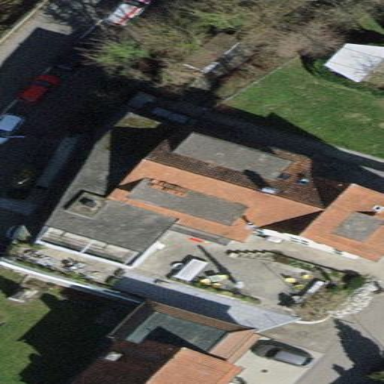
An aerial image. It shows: Building with tile roof.